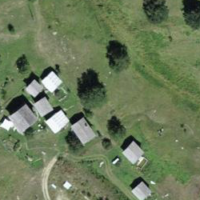
EUNIS habitat code: 24
Species observed at this site:
Plantago media